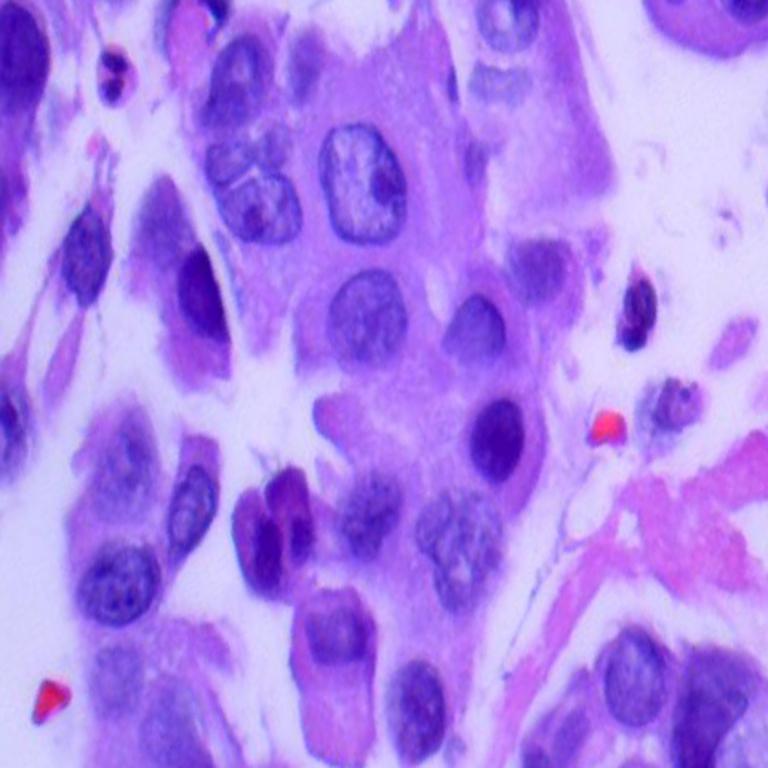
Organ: lung
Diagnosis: adenocarcinomas